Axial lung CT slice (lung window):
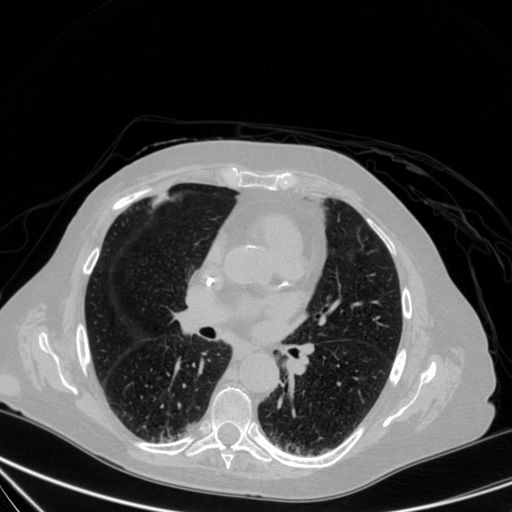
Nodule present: yes
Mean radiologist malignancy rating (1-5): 4